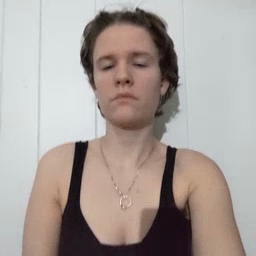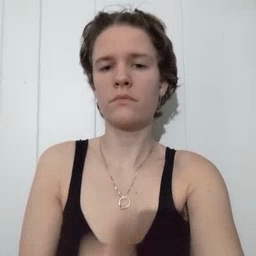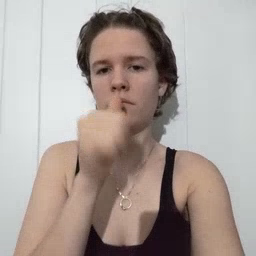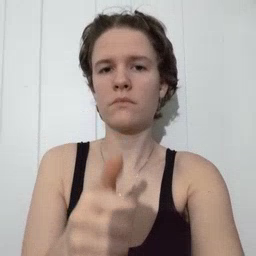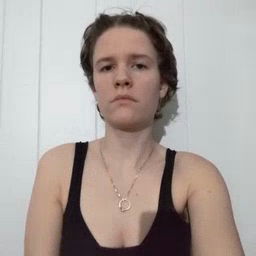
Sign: nuts